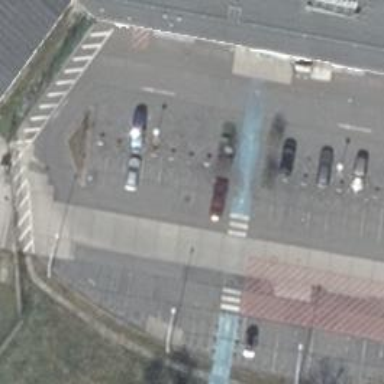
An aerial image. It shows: Road serving as parking aisle.